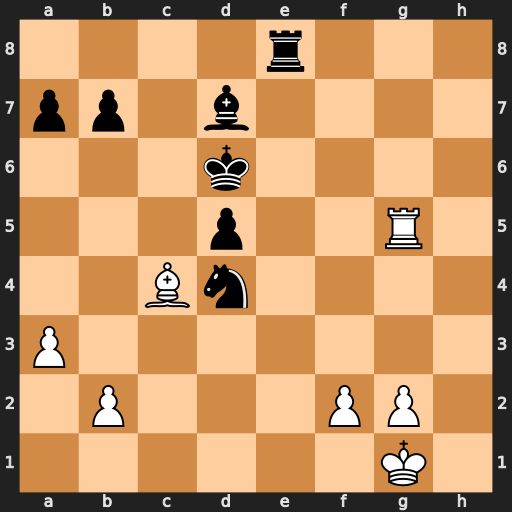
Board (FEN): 4r3/pp1b4/3k4/3p2R1/2Bn4/P7/1P3PP1/6K1
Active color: w
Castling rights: -
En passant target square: -
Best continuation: Rxd5+ Kc7 Rxd4 Re1+ Kh2